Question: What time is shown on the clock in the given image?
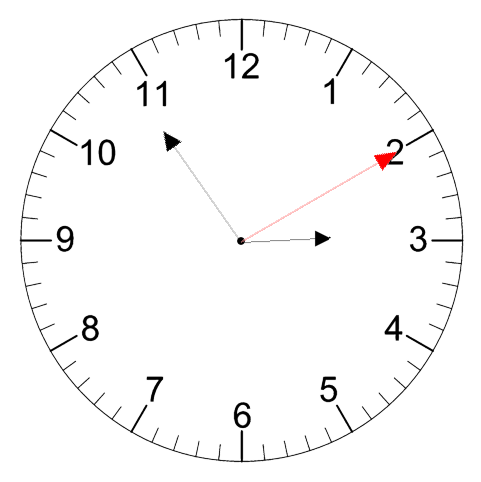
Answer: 02:54:10